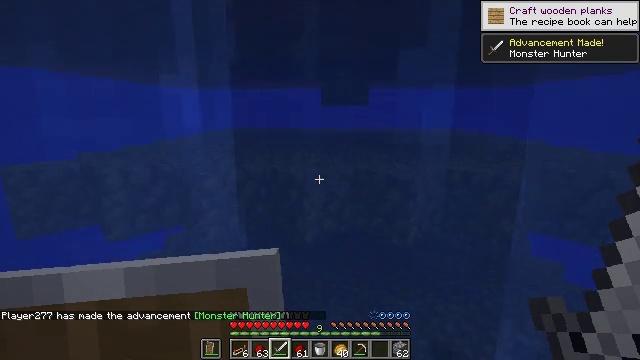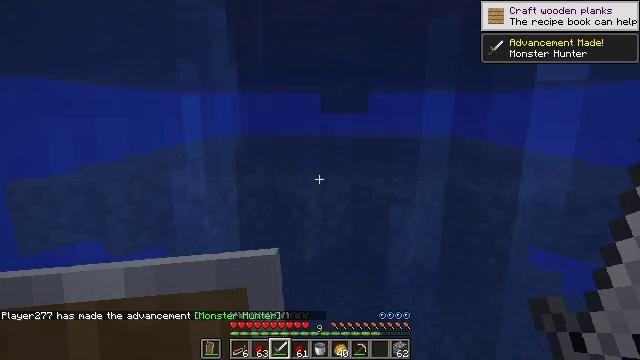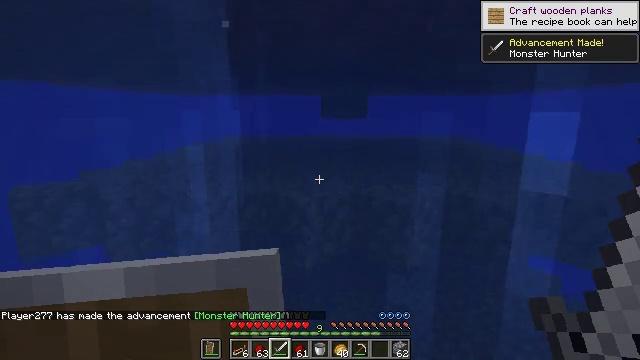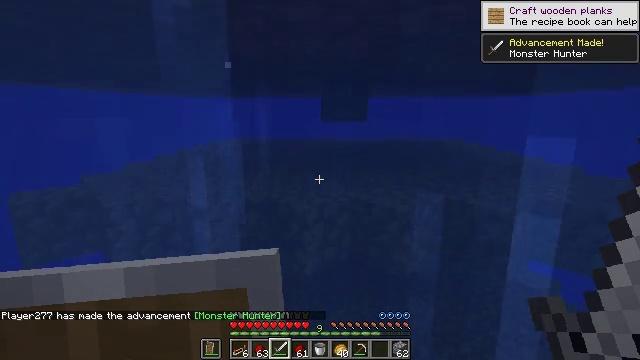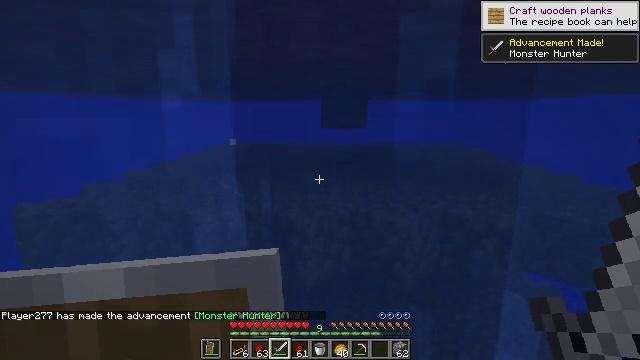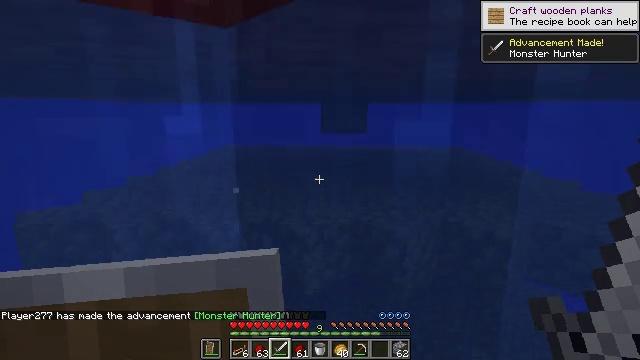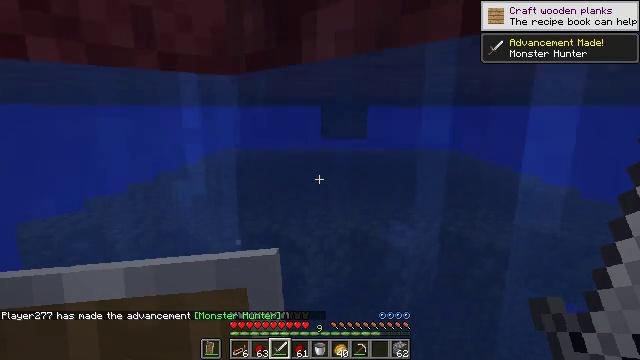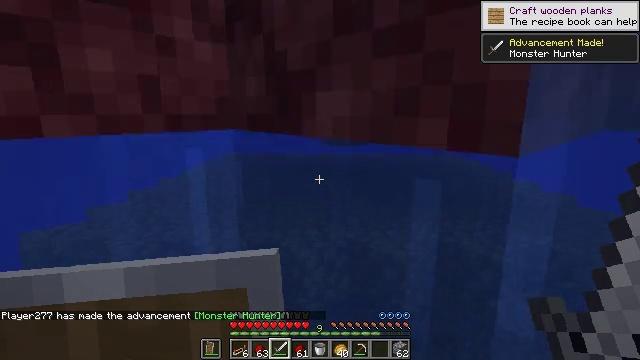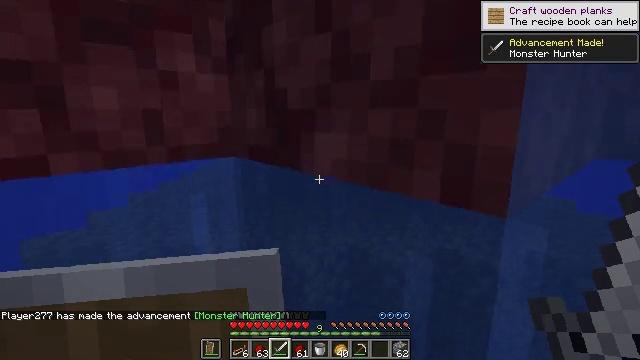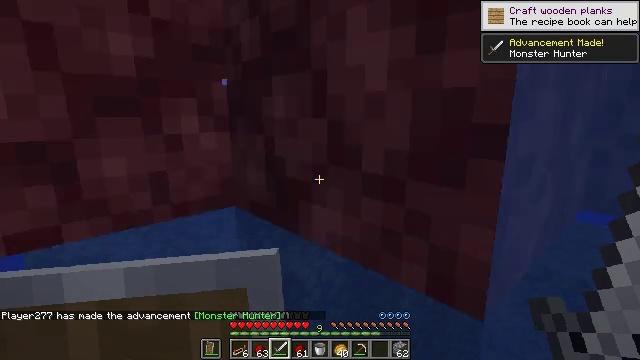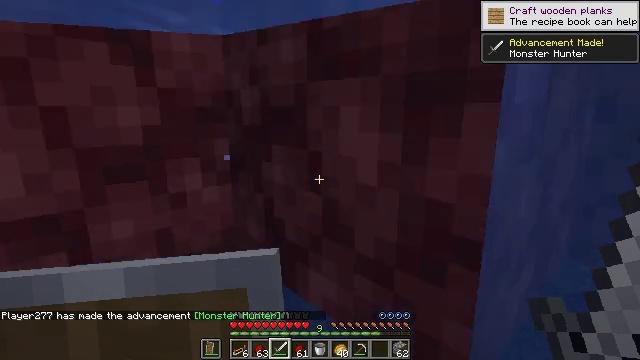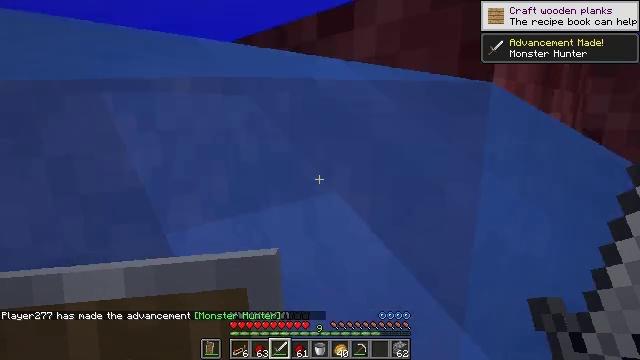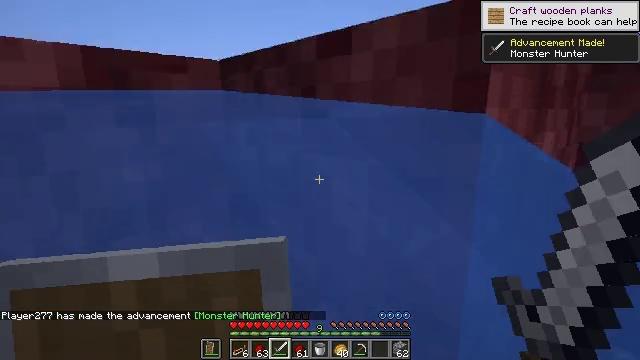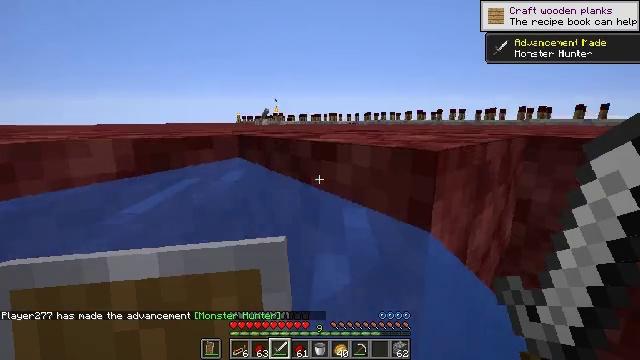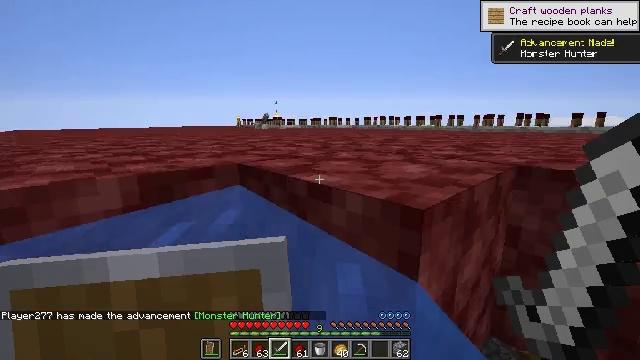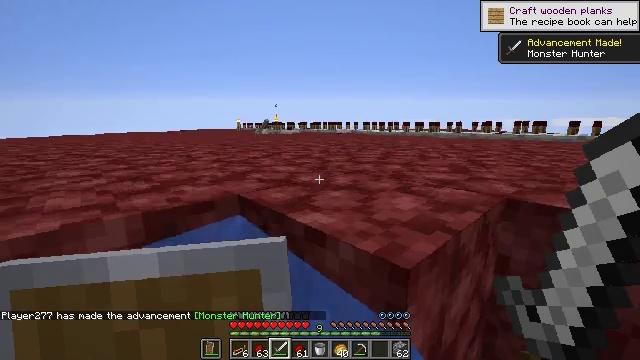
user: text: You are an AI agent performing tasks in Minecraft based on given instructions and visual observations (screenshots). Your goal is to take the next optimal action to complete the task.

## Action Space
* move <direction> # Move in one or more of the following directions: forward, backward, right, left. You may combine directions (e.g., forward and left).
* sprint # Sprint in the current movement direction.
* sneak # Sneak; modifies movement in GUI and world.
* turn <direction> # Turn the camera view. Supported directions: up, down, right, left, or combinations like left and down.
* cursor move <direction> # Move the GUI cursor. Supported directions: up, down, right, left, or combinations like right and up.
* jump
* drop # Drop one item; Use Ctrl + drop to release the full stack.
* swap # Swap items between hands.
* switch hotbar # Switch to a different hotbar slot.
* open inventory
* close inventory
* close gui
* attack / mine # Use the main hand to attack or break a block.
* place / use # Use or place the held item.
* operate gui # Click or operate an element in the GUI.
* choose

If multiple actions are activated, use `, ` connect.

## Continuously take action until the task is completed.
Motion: motion action
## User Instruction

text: Gather the comparator.
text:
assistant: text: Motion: jump
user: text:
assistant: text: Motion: jump
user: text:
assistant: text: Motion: jump
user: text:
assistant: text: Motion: jump
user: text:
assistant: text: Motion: jump
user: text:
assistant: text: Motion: jump
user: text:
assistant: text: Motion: jump
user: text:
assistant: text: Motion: jump
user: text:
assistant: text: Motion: jump
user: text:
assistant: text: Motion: jump
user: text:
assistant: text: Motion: jump
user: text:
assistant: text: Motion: jump
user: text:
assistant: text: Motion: jump
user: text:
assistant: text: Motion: jump
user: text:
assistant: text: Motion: jump
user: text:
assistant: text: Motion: jump
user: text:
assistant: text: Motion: jump
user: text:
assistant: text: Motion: move forward, jump
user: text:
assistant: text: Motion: move forward, jump
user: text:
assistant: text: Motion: move forward, jump
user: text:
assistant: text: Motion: move forward, jump
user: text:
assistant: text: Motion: move forward, jump
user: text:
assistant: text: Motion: move forward, jump
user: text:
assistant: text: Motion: move forward, jump
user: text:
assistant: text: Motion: move forward, turn left, jump
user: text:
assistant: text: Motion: move forward, turn left, jump
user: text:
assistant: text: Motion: move forward, turn left, jump
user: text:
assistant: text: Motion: move forward, jump
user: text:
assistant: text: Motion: move forward, jump
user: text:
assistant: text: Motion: move forward, jump